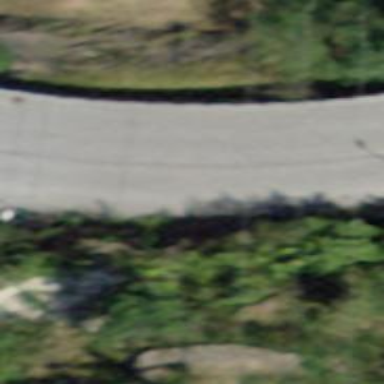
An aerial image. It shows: Bridge over service road with asphalt surface.